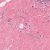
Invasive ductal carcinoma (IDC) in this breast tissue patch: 0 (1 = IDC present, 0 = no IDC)